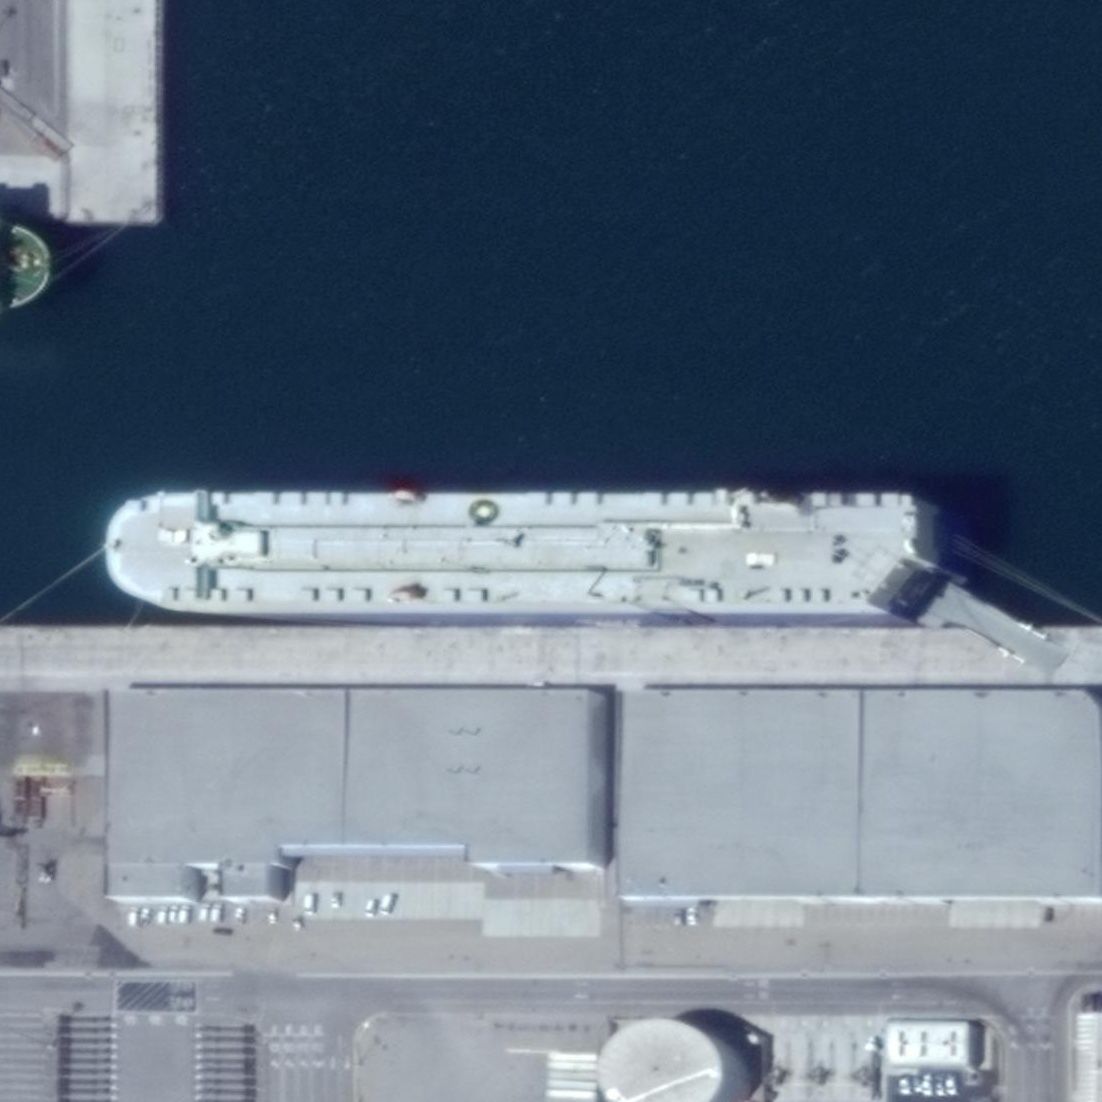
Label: civil